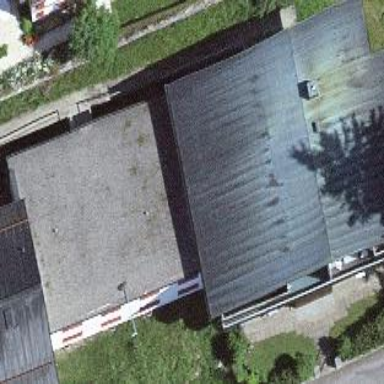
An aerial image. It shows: Terrace building.